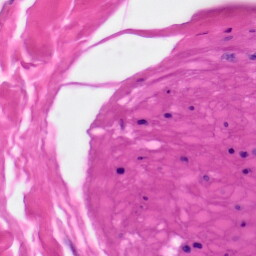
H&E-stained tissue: Skin